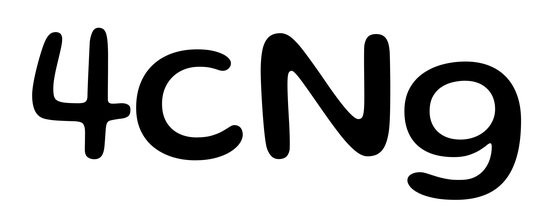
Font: Gluten_Regular